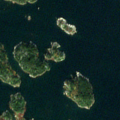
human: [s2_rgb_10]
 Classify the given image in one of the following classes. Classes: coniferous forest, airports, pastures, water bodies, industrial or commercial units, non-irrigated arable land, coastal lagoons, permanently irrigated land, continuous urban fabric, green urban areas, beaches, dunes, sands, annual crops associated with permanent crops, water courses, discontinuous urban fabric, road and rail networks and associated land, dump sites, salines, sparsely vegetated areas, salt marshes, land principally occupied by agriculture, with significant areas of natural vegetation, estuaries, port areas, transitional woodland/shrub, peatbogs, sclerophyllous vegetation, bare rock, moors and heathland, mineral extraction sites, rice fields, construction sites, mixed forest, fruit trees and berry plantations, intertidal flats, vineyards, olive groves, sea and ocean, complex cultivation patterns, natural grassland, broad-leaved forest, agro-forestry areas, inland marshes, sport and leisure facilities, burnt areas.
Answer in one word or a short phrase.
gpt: broad-leaved forest, mixed forest, sea and ocean